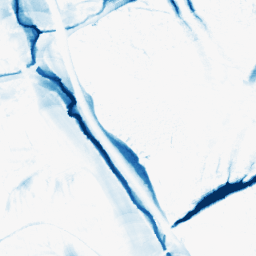
Category: morphological
Decomposition family: morphological_ellipse
Decomposition parameters: operation: closing
width: 20
height: 50
Upsampling method: bicubic_3x
Upsampling parameters: scale: 3
Upsampling scale: 3